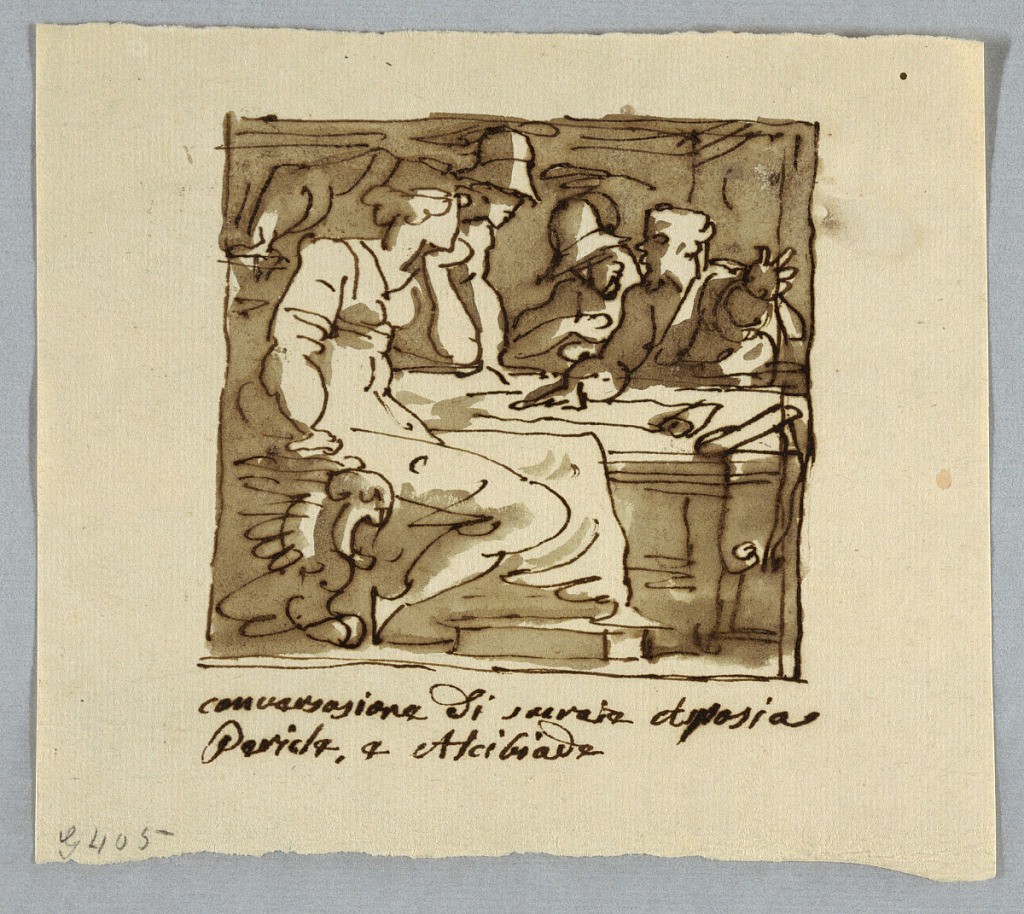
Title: Socrates, Pericles, Alcibiades, Aspasia in Discussion
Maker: Felice Giani, Italian, 1758–1823
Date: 1810–25
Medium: Pen and brown ink, brush and brown wash over traces of graphite on light brown laid paper
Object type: Drawing
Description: Aspasia shown in profile seated in front of table with face turned backwards at three men who sit or stand behind table. Socrates speaks and points at place in paper scroll lying upon table.